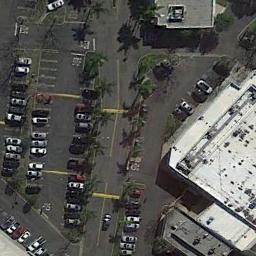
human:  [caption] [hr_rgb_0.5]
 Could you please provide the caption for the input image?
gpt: The parking lot has some cars ordered arranged in lines and some buildings are next to the parking lot .

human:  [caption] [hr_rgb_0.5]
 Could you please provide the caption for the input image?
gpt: The parking lot is full of cars next to some buildings .

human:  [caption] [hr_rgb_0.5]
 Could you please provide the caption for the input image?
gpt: There are several buildings next to the parking lot .

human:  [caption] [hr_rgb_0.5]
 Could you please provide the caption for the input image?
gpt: The parking lot has some different yellow signs and two rows of coconut trees .

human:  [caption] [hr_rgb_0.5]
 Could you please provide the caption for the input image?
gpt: There are some cars in the parking lot beside a white building .